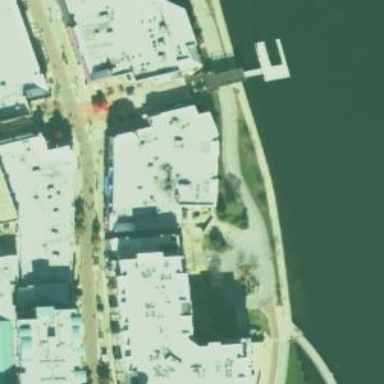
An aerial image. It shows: Retail building.